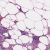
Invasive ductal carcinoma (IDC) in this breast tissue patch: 0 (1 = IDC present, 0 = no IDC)